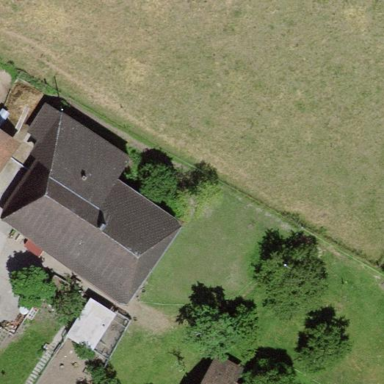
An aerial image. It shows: Farm building.